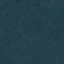
Land use / land cover class: Forest